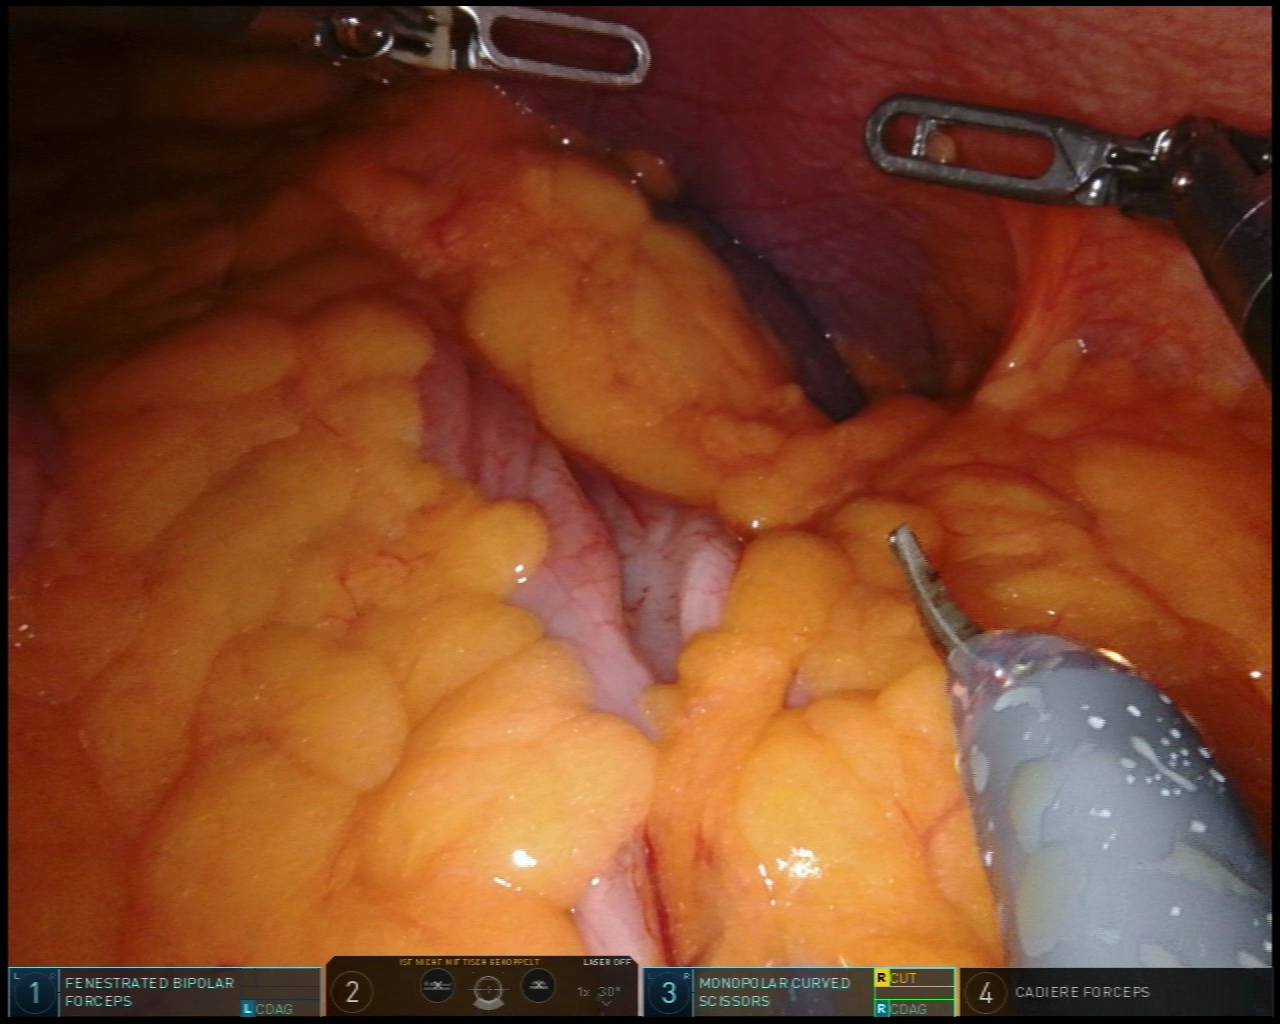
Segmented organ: colon
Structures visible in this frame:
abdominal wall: yes
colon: yes
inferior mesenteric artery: no
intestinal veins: no
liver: no
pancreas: no
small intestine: no
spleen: yes
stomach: no
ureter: no
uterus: no
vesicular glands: no